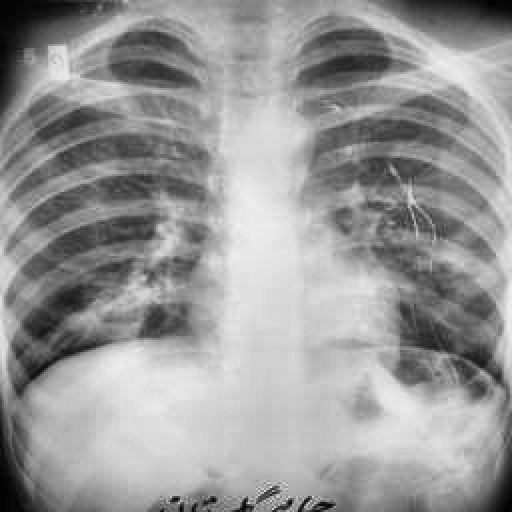
Finding: TUBERCULOSIS